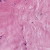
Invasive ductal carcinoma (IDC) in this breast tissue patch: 0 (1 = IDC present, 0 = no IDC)